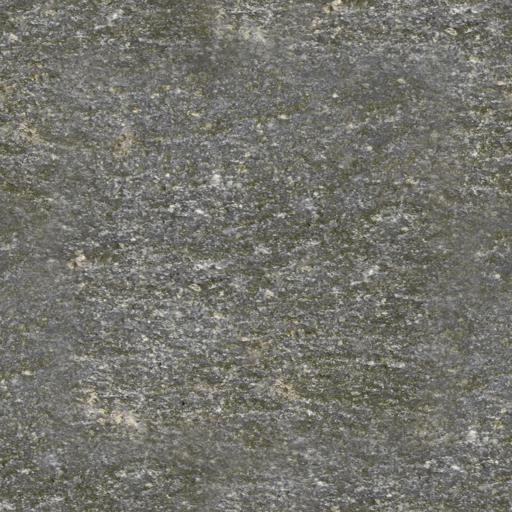
Tags: flat grey moss mossy rock smooth